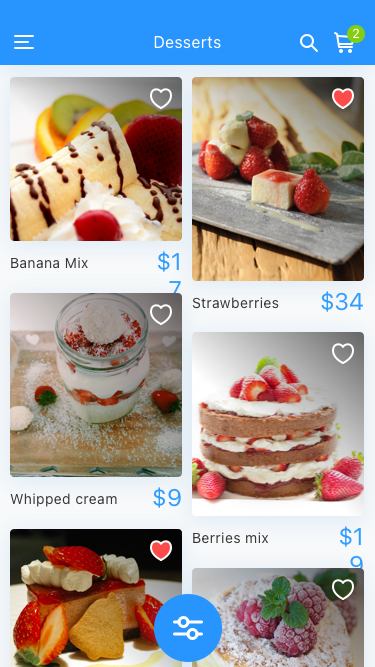
Text in this UI design:
Banana Mix
$17
Whipped cream
$9
Berries mix
$19
Strawberries
$34
2